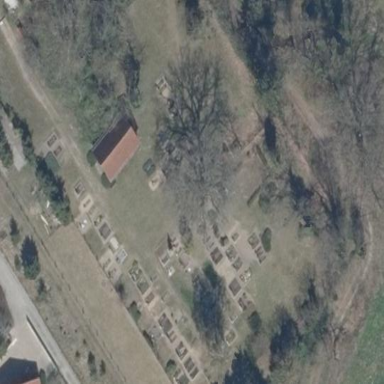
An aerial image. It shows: Cemetery.